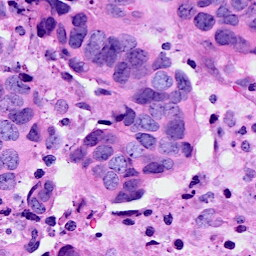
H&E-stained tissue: Breast